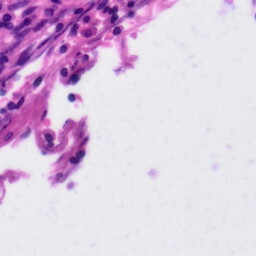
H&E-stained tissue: Tonsil